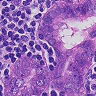
Metastatic tissue present: yes